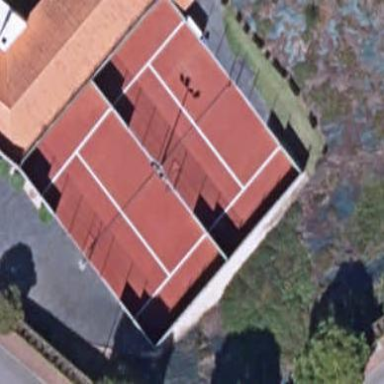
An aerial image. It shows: Tennis court on the leisure land pitch.